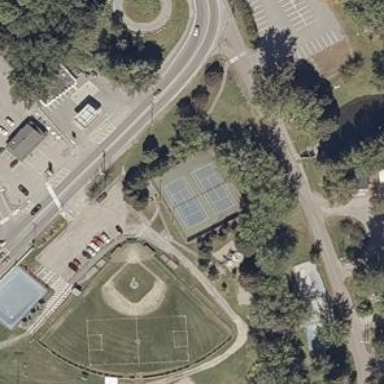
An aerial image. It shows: Tennis court on pitch.